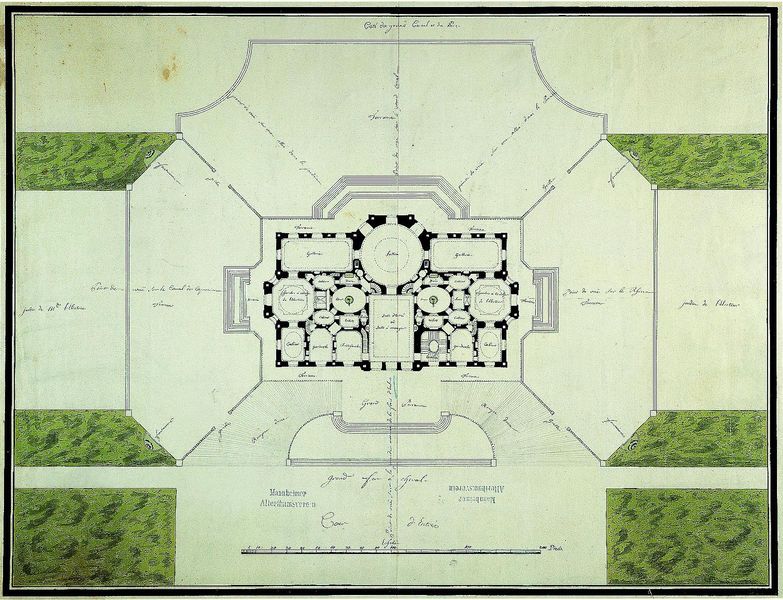
Titel: Schloß Benrath
Künstler: Nicolas de Pigage
Standort: Düsseldorf, Schloß Benrath (EU - D - NRW)
Schlagwörter: feder, aquarell, grün, stadt, raum, schwarz, weiss, zeichnung, zimmer, gebäude, gras, park, schloss, wand, architektur, wald, garten, schrift, gelände, treppen, salon, wände, tusche, burg, kreise, beschriftung, räume, entwurf, beet, beete, plan, beschreibung, grundriss, massstab, bauplan, vestibül, kennzeichnung